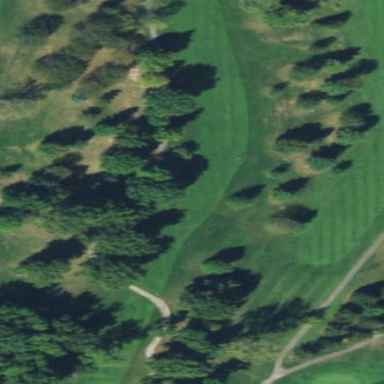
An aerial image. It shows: Grassy area designated as golf fairway.